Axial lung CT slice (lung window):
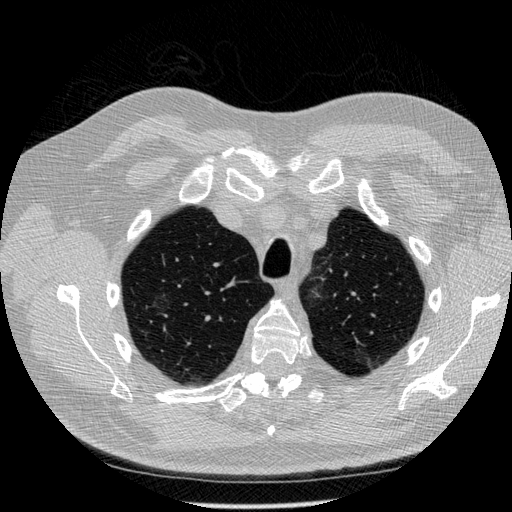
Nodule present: no